Question: <URL>
Basically, I'm trying to setup something that looks like this:

However, my code for some reason isn't working. Fist of all, in teh tinkerbin, my arrow image isn't even showing. It works fine on my computer though, so I'm not sure why this is. I also tried jsfiddle and it didn't work there either.
I can get the arrow to be there just fine, but I can't get the text to be centered vertically, let alone even go insie the gray box when the image is there. That is what is confusing me here.
HTML:
'''
<div id="answers">
<div id="arrowcenter"></div><div id="answerstext">Text Next To Arrow</div>
</div><!-- end grayAnswer -->
'''
CsS:
'''
#answers {
width:220px;
height:50px;
background-color:#DDDDDD;
border-top:1px solid black;
border-bottom:1px solid black;
margin-top:20px;
}
#arrowcenter {
width:71px;
height:31px;
background-image:url('http://fortmovies.com/brazil/arrow.png');
background-position:0 50%;
background-repeat:no-repeat;
height:100%;
margin-left:-140px; }
#answerstext {
margin-top:0;
}
'''
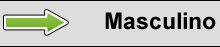
Answer: Just remove 'margin-left:-140px;' and add 'float:left;' to '#arrowcenter'
<URL>